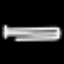
Label: bed